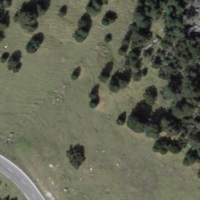
EUNIS habitat code: 26
Species observed at this site:
Rhododendron ferrugineum
Oreojuncus trifidus
Adenostyles alliariae
Cirsium heterophyllum
Pinguicula alpina
Ichthyosaura alpestris
Silene acaulis
Botrychium lunaria
Cryptogramma crispa
Clinopodium alpinum
Carduus defloratus
Dryas octopetala
Anemonastrum narcissiflorum
Phyllopertha horticola
Salix serpillifolia
Dactylorhiza maculata
Capra ibex
Ajuga pyramidalis
Epirrhoe tristata
Cupido minimus
Sedum alpestre
Cassida viridis
Aquila chrysaetos
Oenanthe oenanthe
Salix hastata
Gymnadenia rhellicani
Anthus spinoletta
Acronicta auricoma
Traunsteinera globosa
Pinguicula vulgaris
Gymnadenia conopsea
Dactylorhiza viridis
Anthyllis vulneraria
Huperzia selago
Allium schoenoprasum
Rana temporaria
Nucifraga caryocatactes
Hedysarum hedysaroides
Aglais urticae
Achillea macrophylla
Eriophorum vaginatum
Zootoca vivipara
Gentiana verna
Ptyonoprogne rupestris
Platanthera bifolia
Asplenium adiantum-nigrum